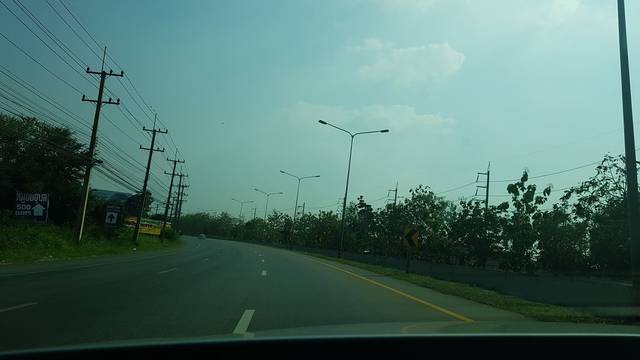
Region: Thailand
Coordinates: 13.275, 99.82